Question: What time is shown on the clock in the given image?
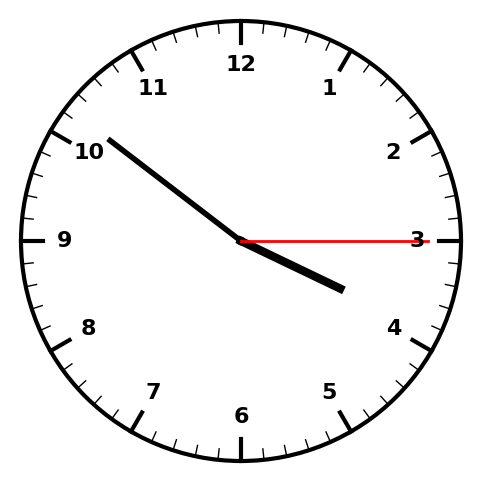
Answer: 03:51:15